Question: I have downloaded Android Studio and SDK Tools from <URL>. However, the studio asks about SDK path and when I provide the tools folder, it says it is not valid. When I search for SDK, pages refer to the studio page. Where can I download the SDK manager?

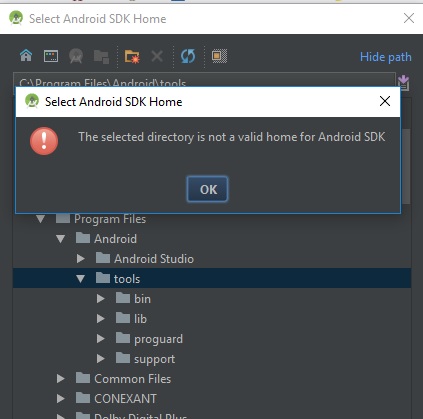
Answer: SDK manager is available under 'Tools' menu of Android Studio:
<URL>
By default Android Studio downloads the SDK on 'C:\Users\<username>\AppData\Local\Android\sdk'
You can select this dir in your Android Studio.
If you don't find the 'SDK Manager' then download the <URL>. You will SDK Manager under 'bin' folder